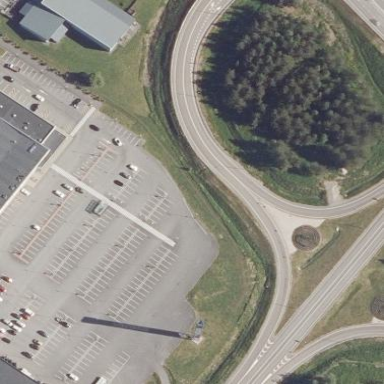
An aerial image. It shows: Parking area.